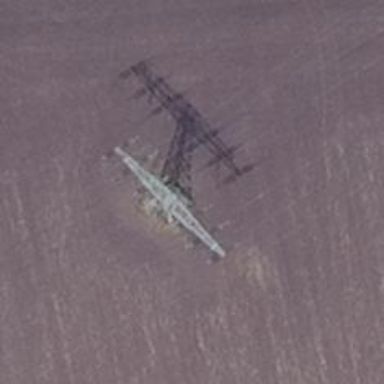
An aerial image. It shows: Power line in the image.